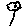
Label: flower